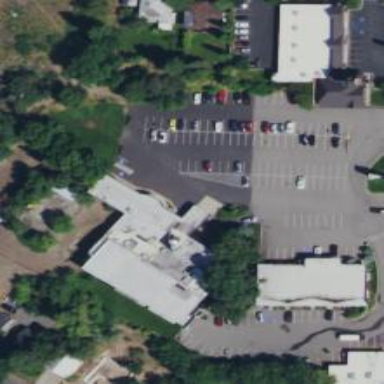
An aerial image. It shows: Building.